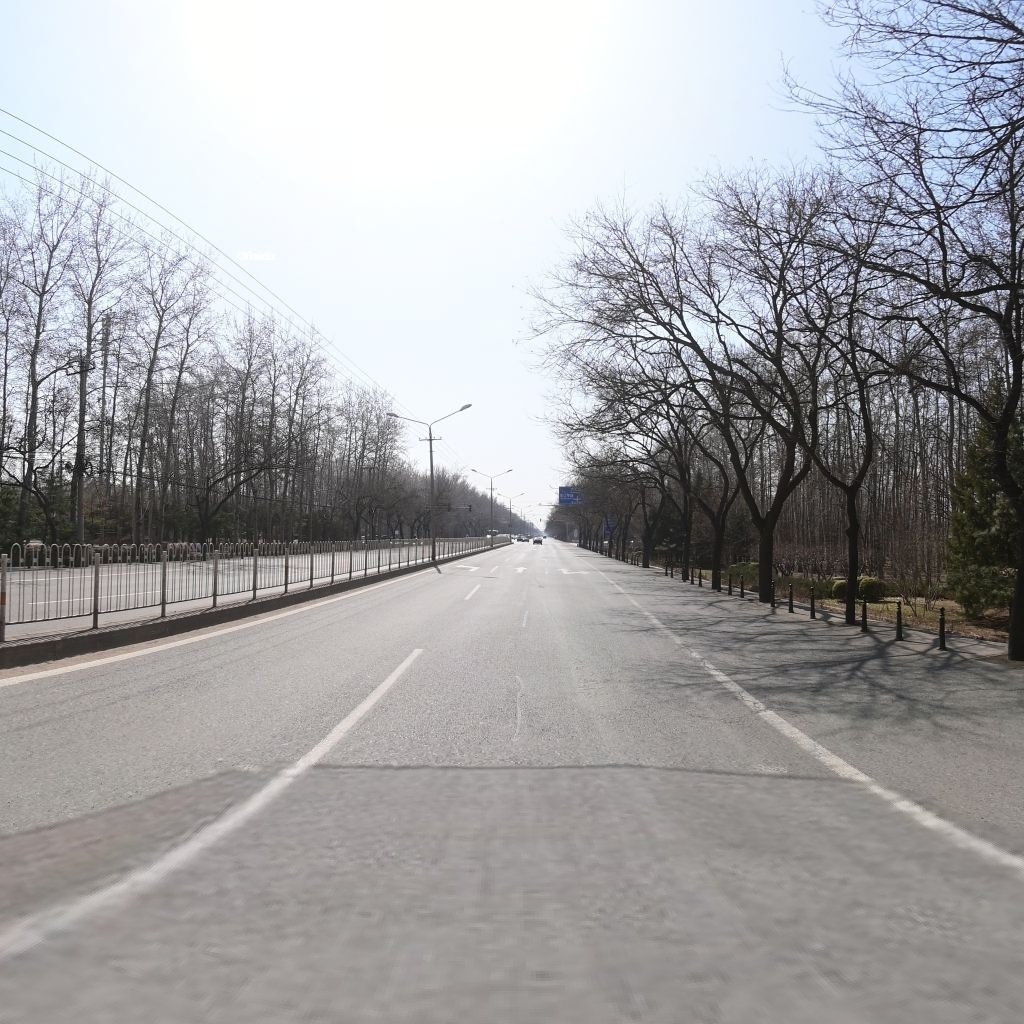
Region: Chaoyang
Road damage annotations: longitudinal patch, longitudinal crack, transverse crack, longitudinal patch